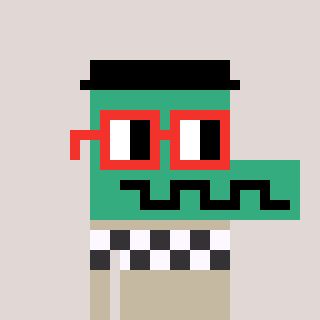
a pixel art character with square red glasses, a crocodile-shaped head and a bege-colored body on a warm background